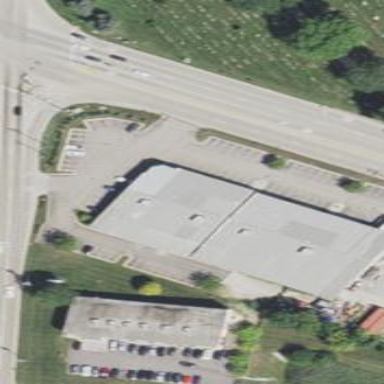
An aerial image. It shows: Retail building.